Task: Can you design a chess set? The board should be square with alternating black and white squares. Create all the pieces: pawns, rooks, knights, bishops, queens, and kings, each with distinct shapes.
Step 893:
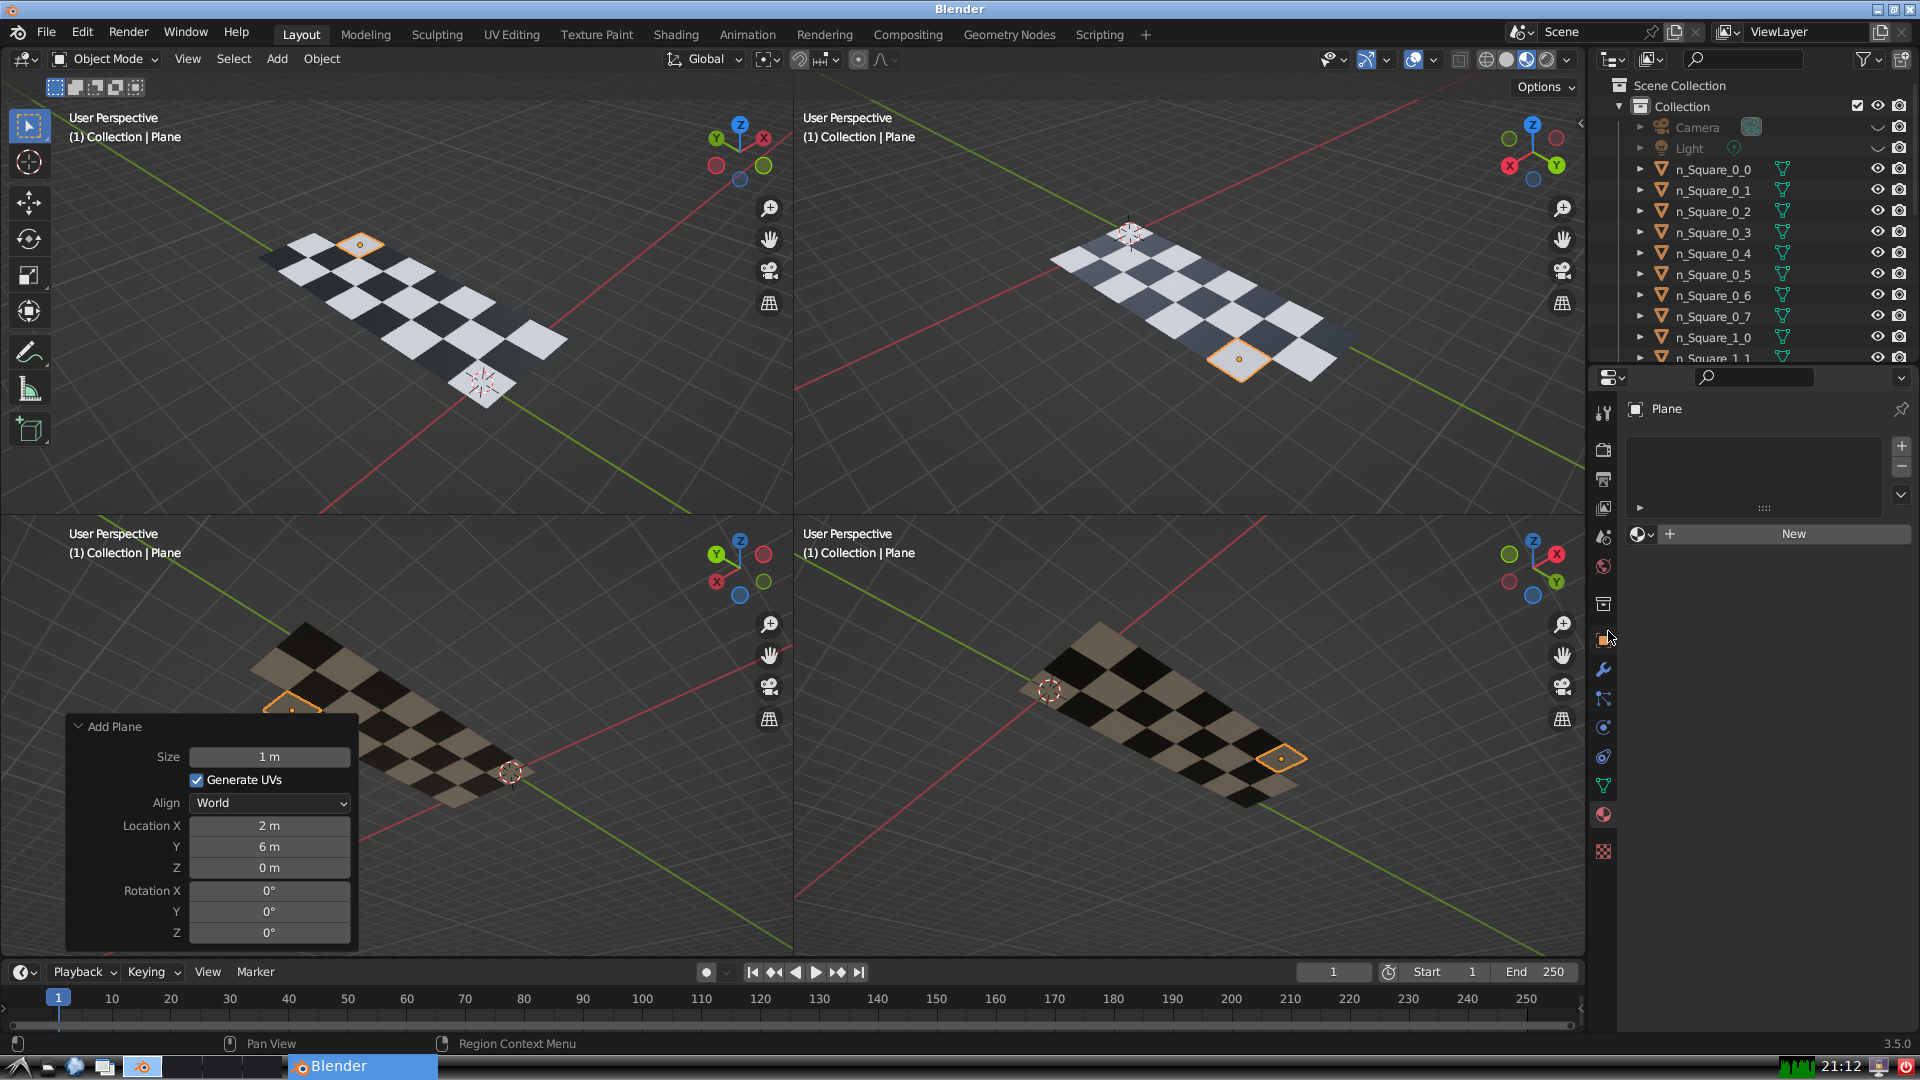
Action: click: no